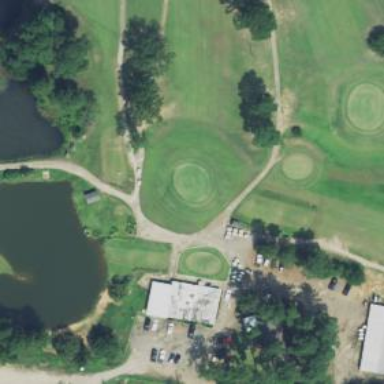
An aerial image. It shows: Pathway for golfing.